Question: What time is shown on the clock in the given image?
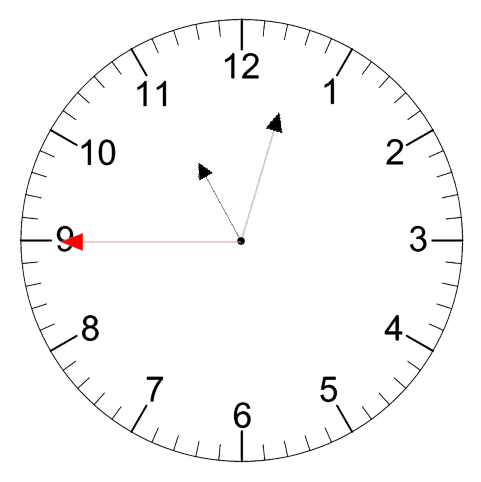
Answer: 11:02:45